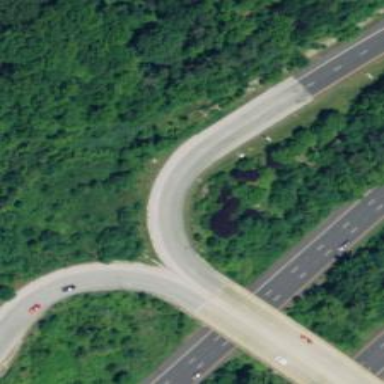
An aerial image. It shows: Motorway link at Diverging Diamond Interchange (DDI) junction.